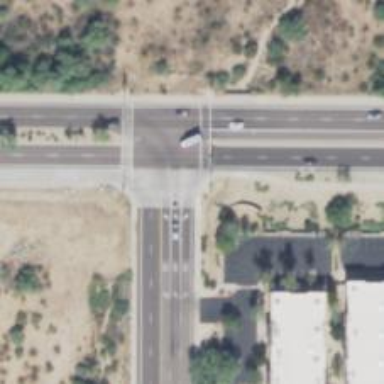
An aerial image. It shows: Solid stop line on the road marking.